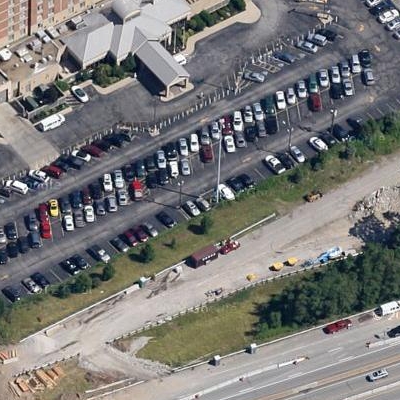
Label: gParking